Question: I am facing a problem while developing an app, where I need to display search engine results directly on my app page without directing to www.google.com.

This is how it looks, in the search box I'll enter the RSS feed site name, and now I want to get the google search result on my app page so that I can easily extract RSS feed website and perform the operation I was intended to do.
I am intending only to get RSS feeds from the site just by typing sitename.
Thank you!
Answer.
Almost working..,
Thank you @Chandan,@Suzi
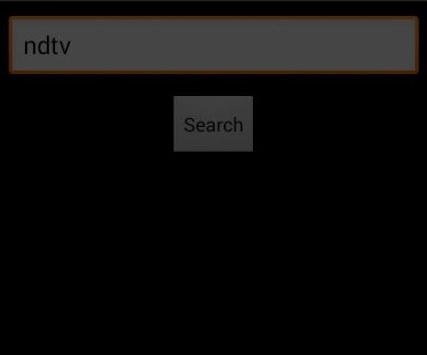
Answer: Check under <URL>
I didn't try it out practically and am not sure whether its deprecated by this time or not.